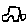
Label: car